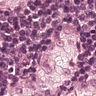
Metastatic tissue present: yes